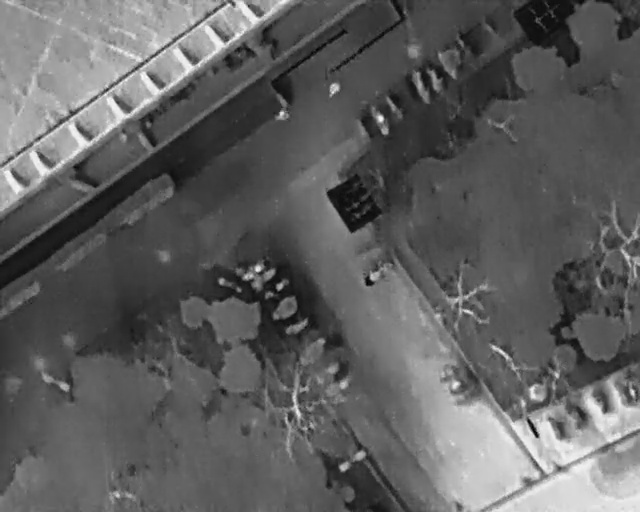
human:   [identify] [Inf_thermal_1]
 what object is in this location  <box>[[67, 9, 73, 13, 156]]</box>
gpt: <ref>1 medium bicycle at the top right</ref>